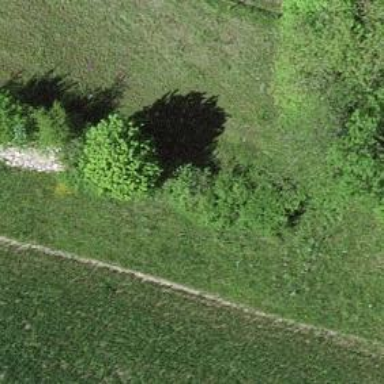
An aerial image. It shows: Hedge barrier.